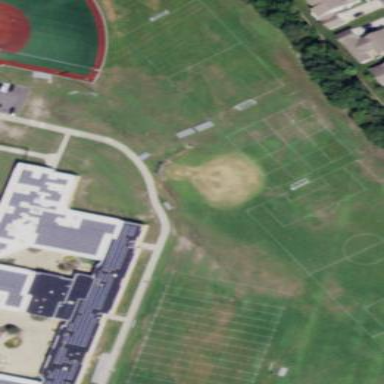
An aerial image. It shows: Dirt baseball pitch for leisure and sports activities.